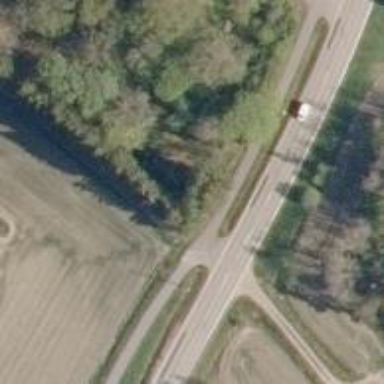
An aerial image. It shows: Unmarked road crossing.